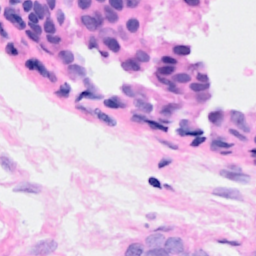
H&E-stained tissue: Breast